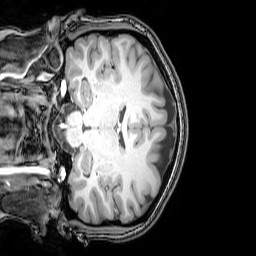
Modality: T1w
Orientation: coronal
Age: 21
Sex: female
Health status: healthy
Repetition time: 0.081 s
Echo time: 0.037 s